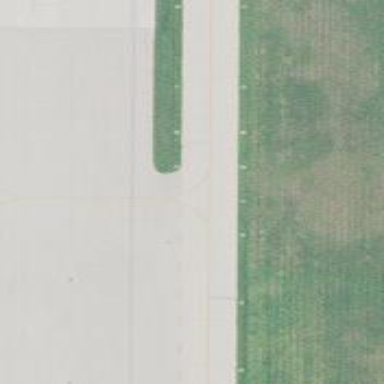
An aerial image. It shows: Image of taxiway at airport.